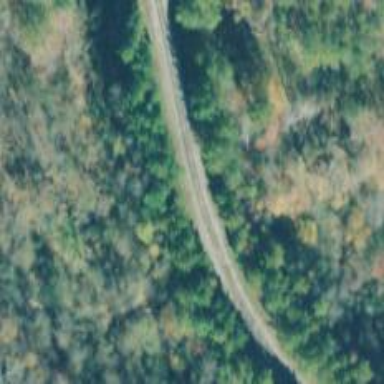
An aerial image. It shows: Railway spur service.